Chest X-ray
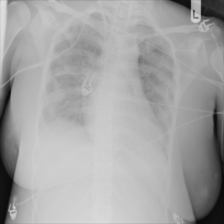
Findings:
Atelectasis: negative
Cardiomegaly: negative
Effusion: negative
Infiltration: negative
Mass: negative
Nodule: negative
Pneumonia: negative
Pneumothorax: negative
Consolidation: negative
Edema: negative
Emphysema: negative
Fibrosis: negative
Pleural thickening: negative
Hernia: negative